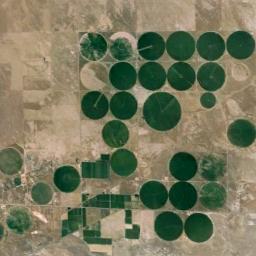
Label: circular_farmland